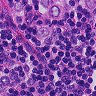
Metastatic tissue present: yes